Question: I can't find how to customize syntax highlighting for mapfiles (*.map files) in Notepad++. I actually have add this <URL>. I therefore have 2 questions:
1. How can I customize the syntax colorization? I can't access to the 'Mapfile' language via Settings > Style Configurator > Default theme (not in the languages list).
2. How is it possible to make Notepad++ recognize *.map files automatically? When I open such a file, it is colored like a txt file and the extension *.map is not recognized.
Many thanks for help!

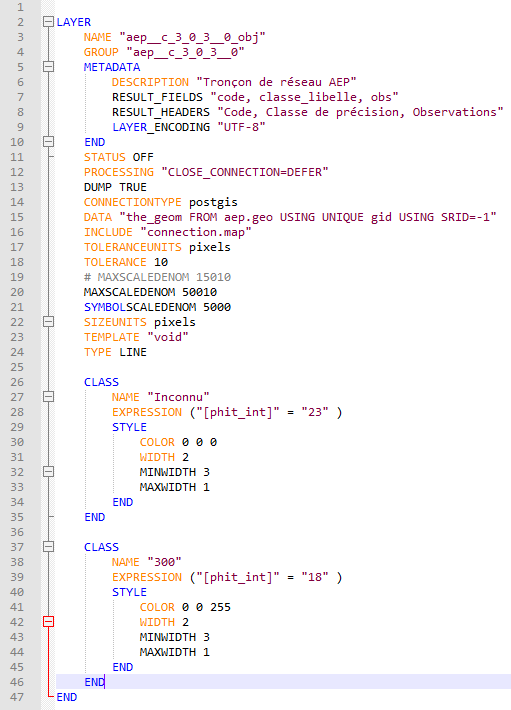
Answer: I am sure this has been answered somewhere over here or at <URL>, can't find it right now.
Go to > > select your defined language from the dropdown and set the field with 'map'.
I have this setup for *.log files :

To update the highlighting rules select the tabs , etc and update the rules.
Update --
Okay found it here : <URL>